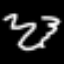
Label: squiggle